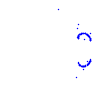
Particle: pion